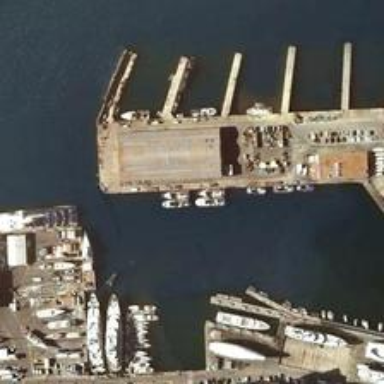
Some boats are in a port near a piece of water .